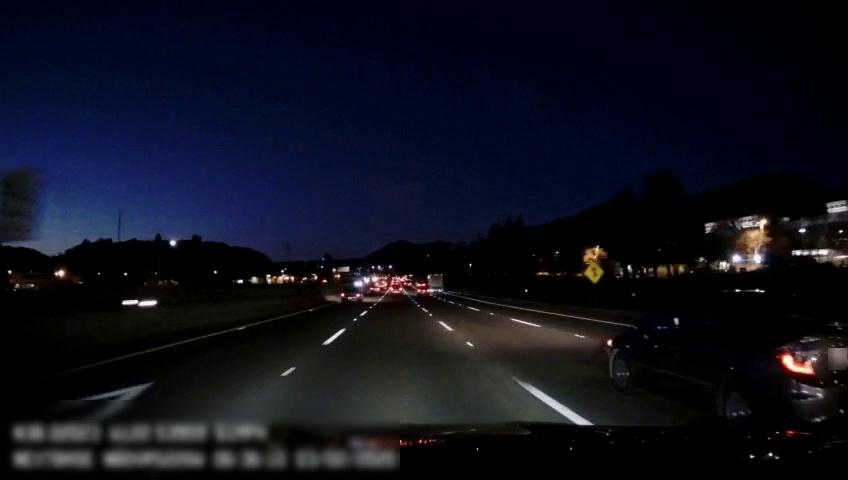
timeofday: Night
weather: Other
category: Drivable Space
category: Vehicles | Car
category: Vehicles | Car
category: Vehicles | Car
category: Vehicles | Car
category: Vehicles | Truck
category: Vehicles | Car
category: Vehicles | Car
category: Lanes | Alternate Lane
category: Lanes | Current Lane
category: Lanes | Current Lane
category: Lanes | Alternate Lane
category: Lanes | Alternate Lane
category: Traffic | Signs
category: Traffic | Signs